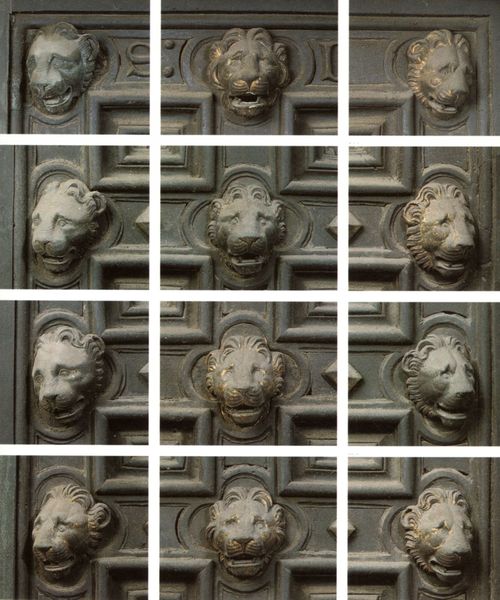
Titel: Südportal
Künstler: Andrea Pisano
Standort: Florenz, Baptisterium (EU - I - Toskana)
Schlagwörter: kopf, holz, köpfe, tür, tier, muster, wand, barock, stein, mähne, relief, ecke, fassade, perspektive, türe, inschrift, foto, rechteck, initialen, buchstaben, löwenkopf, schnitzerei, ecken, quadrate, portal, löwen, maul, florenz, löwe, fotographie, geometrie, viereck, geschnitzt, schnitzen, raster, toskana, vierpass, raubtiere, raubtier, msuter, löwenköpfe, s, gohtik, zwölf löwen, köwenkopf, rehcteck